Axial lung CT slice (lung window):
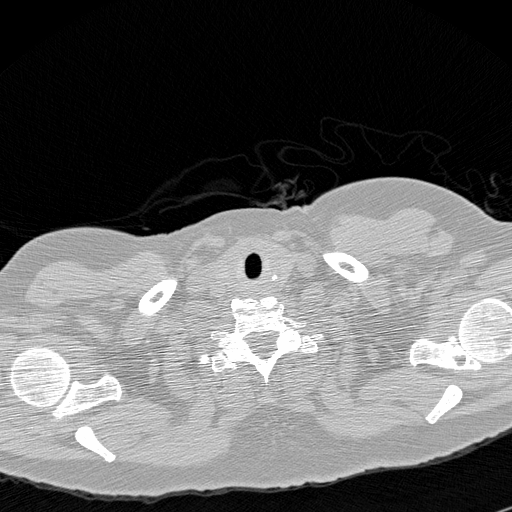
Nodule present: no